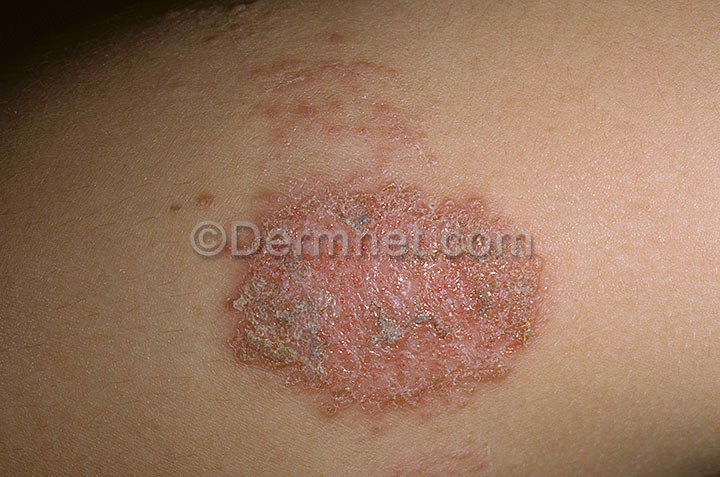
Disease: Eczema Photos